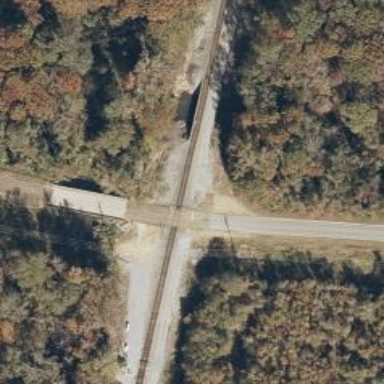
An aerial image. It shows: Bridge over railway line.